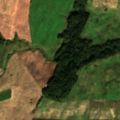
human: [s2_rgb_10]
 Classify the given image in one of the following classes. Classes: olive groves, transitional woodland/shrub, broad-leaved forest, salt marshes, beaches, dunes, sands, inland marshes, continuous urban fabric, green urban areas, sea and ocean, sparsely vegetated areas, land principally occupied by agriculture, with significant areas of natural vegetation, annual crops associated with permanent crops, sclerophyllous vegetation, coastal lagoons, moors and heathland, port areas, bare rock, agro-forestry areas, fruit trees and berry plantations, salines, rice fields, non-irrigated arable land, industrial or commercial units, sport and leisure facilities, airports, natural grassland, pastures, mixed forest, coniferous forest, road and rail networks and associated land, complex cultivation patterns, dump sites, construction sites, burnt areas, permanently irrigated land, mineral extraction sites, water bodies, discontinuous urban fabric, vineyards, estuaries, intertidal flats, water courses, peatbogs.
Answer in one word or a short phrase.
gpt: non-irrigated arable land, pastures, land principally occupied by agriculture, with significant areas of natural vegetation, broad-leaved forest, mixed forest